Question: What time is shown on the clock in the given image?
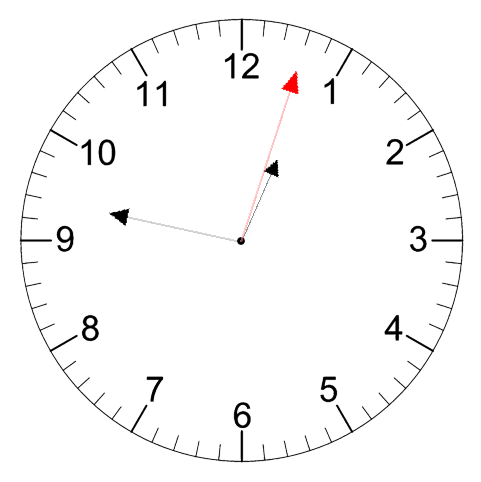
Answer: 12:47:03